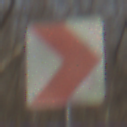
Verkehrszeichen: RichtungstafelnInKurvenKleinLinks
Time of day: MorningAfternoon
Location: Outdoor (Nature)
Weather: Clear
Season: Winter
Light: Natural